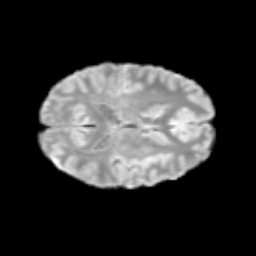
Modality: T2w
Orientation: axial
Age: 13
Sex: male
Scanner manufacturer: siemens
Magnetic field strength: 3 T
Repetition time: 3.8 s
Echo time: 0.07 s